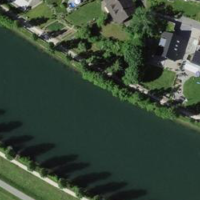
EUNIS habitat code: 15
Species observed at this site:
Acer campestre